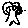
Label: tree